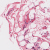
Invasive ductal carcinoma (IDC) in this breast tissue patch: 0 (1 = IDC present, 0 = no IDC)